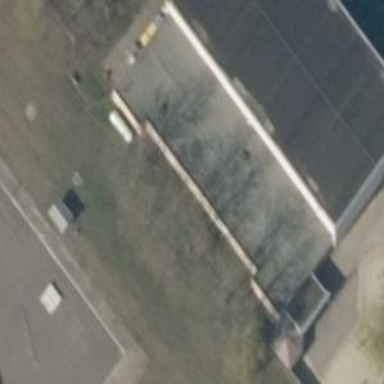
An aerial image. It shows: Event venue building.